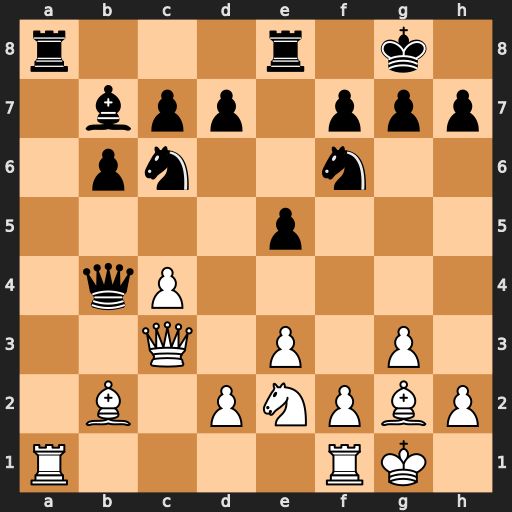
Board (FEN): r3r1k1/1bpp1ppp/1pn2n2/4p3/1qP5/2Q1P1P1/1B1PNPBP/R4RK1
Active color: w
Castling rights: -
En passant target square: -
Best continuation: Qxb4 Nxb4 Bxb7